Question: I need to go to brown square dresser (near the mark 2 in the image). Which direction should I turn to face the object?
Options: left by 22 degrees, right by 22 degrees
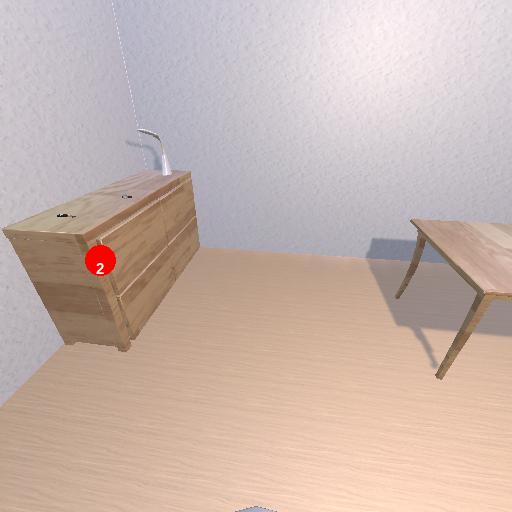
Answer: left by 22 degrees